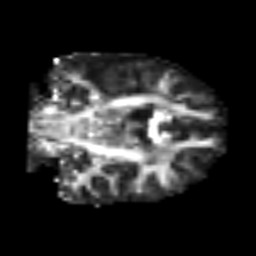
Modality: FA
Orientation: coronal
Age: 49
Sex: male
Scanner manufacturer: siemens
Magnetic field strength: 3 T
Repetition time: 6.1 s
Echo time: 0.101 s